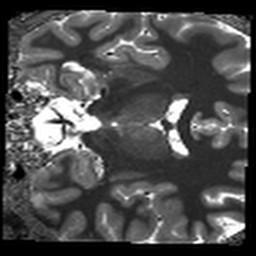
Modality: T1map
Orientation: coronal
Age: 26
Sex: female